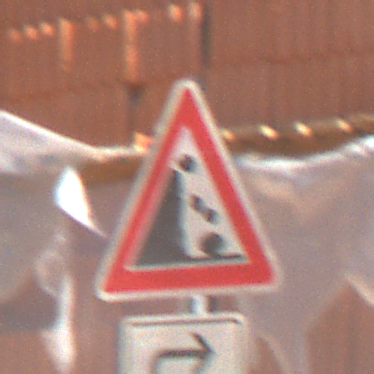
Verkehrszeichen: SteinschlagLinks
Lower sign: RichtungsangabeDurchPfeile5
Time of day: MorningAfternoon
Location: Outdoor (Nature)
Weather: Clear
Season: Summer
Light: Natural